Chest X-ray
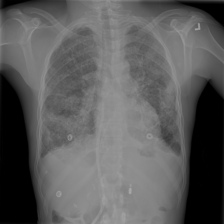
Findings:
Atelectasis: negative
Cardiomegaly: negative
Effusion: positive
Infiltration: positive
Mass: negative
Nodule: positive
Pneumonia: negative
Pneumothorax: negative
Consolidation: positive
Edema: negative
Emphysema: negative
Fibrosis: negative
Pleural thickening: negative
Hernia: negative